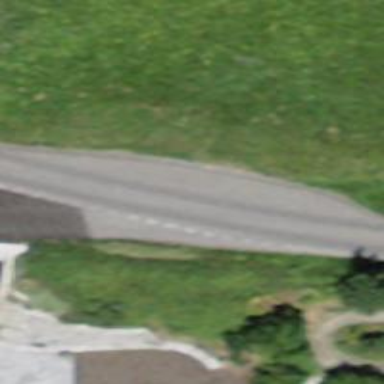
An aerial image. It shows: Passing place on the road.